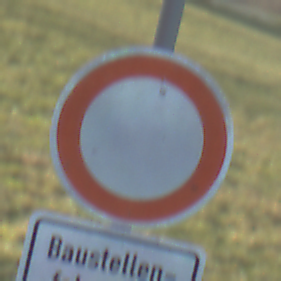
Verkehrszeichen: VerbotFahrzeugeAllerArt
Zusatzzeichen unten: SonstigeFahrzeugePersonengruppenFrei1
Umgebung: Outdoor, Nature
Tageszeit: MorningAfternoon
Wetter: Clear
Licht: Natural
Jahreszeit: Winter
Kontrast: HighContrast